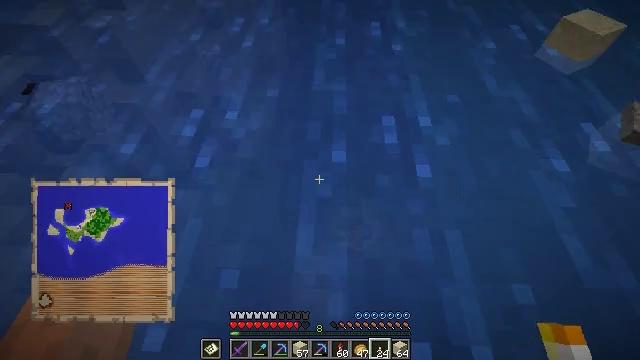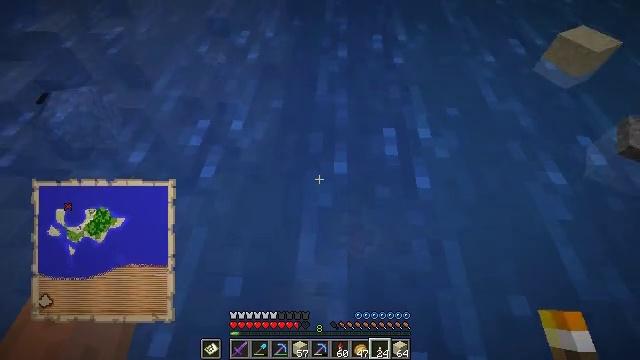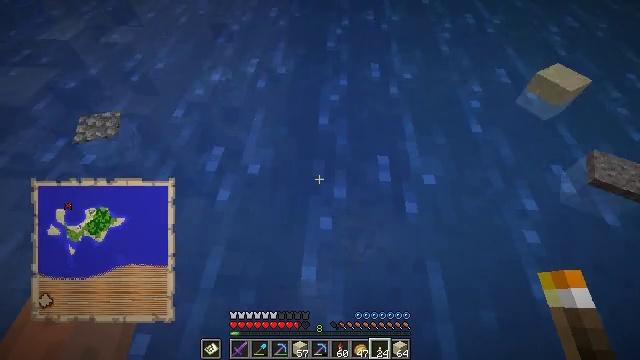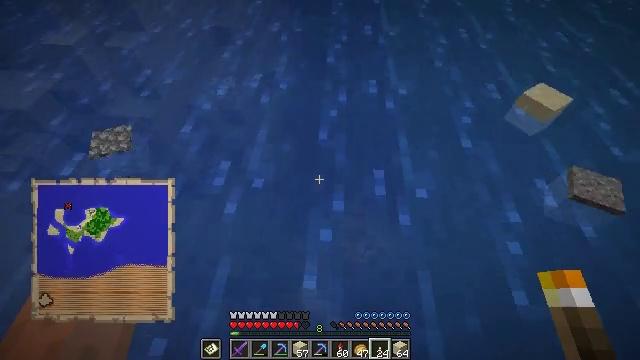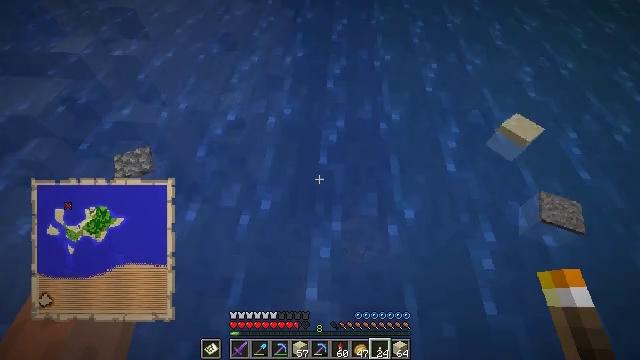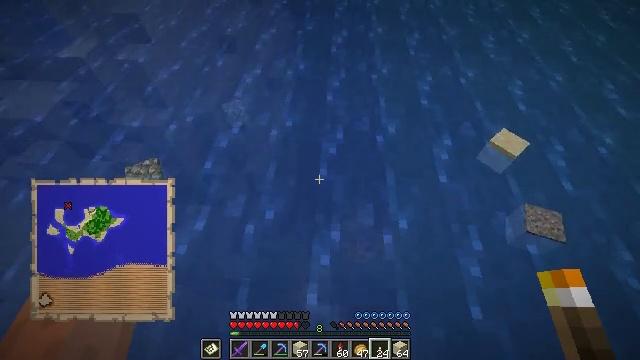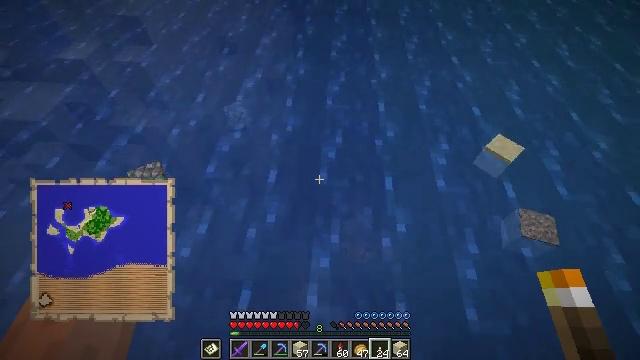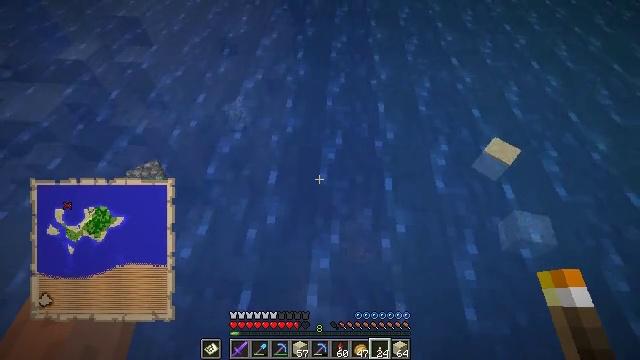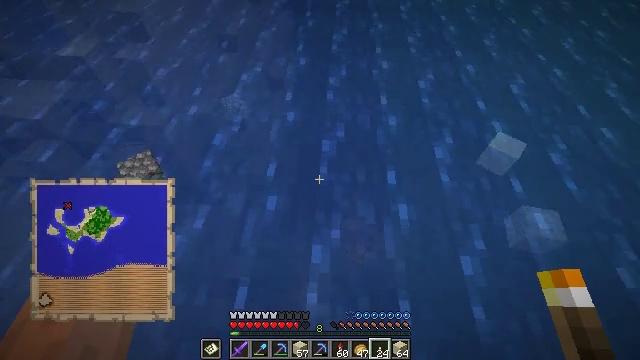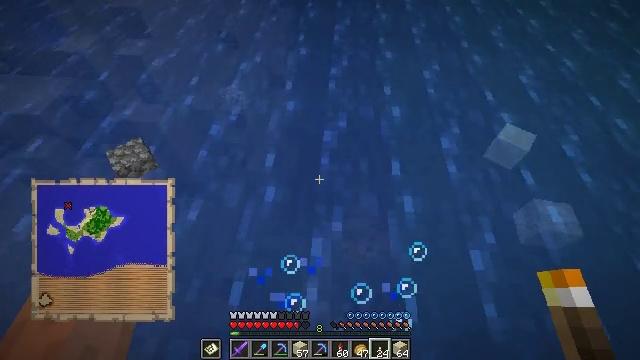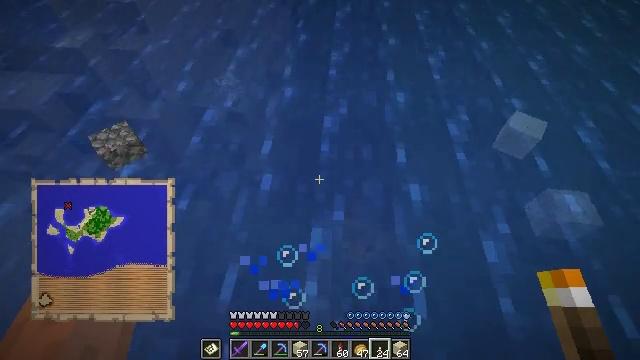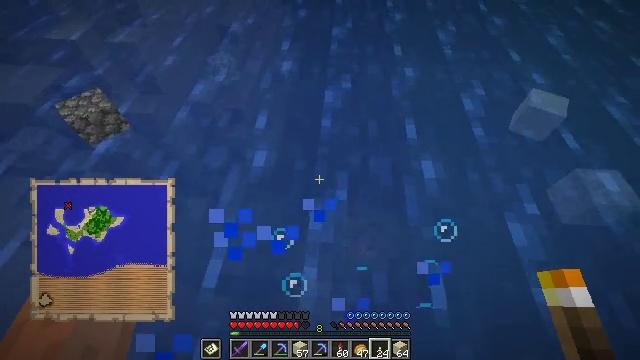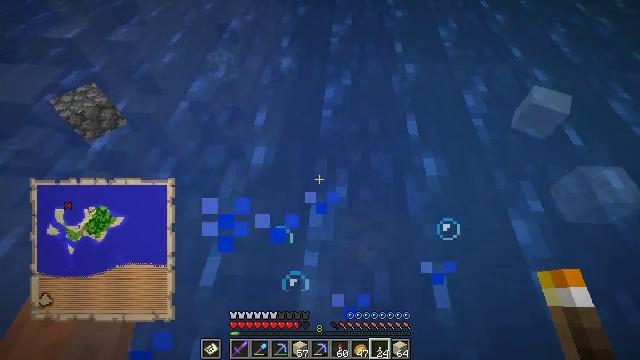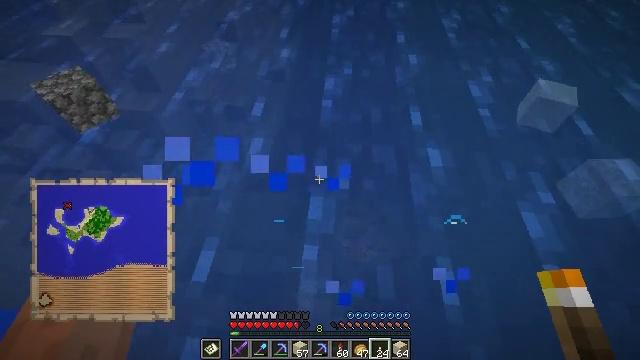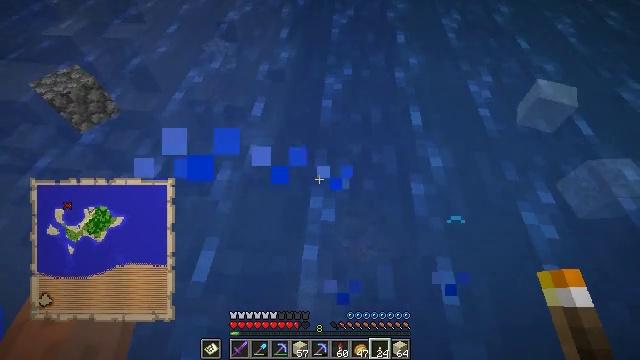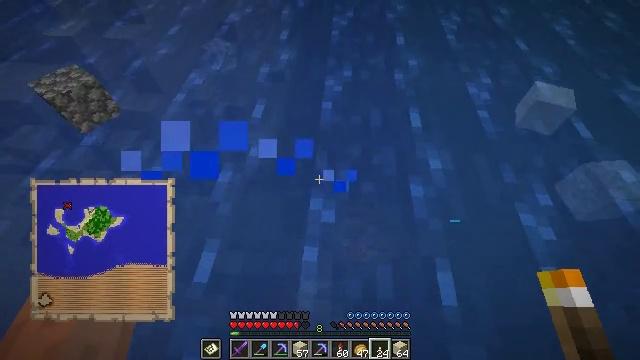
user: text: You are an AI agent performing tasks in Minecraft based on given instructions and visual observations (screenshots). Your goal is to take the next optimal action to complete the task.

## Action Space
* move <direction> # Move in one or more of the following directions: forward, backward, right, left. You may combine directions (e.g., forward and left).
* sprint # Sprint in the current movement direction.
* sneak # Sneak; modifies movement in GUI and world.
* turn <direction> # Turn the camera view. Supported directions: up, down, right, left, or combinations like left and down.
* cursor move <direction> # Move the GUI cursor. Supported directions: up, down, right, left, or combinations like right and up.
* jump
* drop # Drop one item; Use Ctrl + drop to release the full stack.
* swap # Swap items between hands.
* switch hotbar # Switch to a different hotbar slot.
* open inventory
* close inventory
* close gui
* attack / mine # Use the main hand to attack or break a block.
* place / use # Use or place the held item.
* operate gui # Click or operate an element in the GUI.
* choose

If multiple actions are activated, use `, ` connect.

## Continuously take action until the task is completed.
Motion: motion action
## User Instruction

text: Shovel up some gravel.
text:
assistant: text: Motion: turn up, jump
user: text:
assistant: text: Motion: jump
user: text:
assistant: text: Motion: jump
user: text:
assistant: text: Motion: jump
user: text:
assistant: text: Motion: jump
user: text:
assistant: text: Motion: jump
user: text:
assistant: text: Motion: jump
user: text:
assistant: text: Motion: jump
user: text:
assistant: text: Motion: jump
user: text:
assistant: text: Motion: jump
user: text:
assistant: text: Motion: jump
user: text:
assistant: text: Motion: jump
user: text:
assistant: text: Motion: jump
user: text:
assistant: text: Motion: jump
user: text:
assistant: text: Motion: jump
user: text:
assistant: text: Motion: turn right, jump
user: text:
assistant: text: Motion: turn right, jump
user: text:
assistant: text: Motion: turn right and down, jump
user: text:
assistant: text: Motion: turn right, jump
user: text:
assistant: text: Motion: jump
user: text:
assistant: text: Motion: jump
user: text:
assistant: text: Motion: jump
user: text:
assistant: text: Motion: jump
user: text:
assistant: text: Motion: turn left, jump
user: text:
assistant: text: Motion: turn left, jump
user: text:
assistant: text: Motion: turn left, jump
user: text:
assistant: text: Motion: turn left, jump
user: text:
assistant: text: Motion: turn left, jump
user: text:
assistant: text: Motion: turn left, jump
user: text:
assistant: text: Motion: turn left, jump